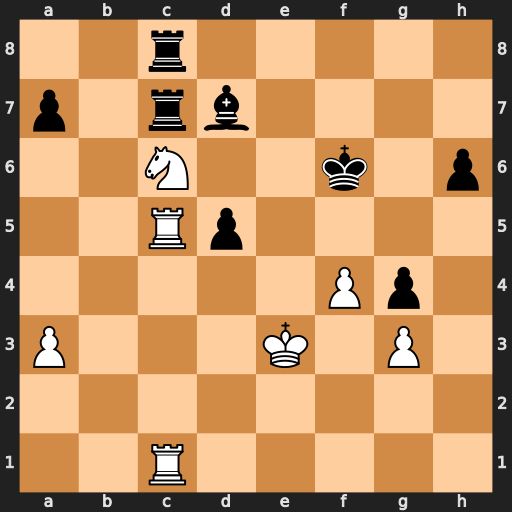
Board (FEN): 2r5/p1rb4/2N2k1p/2Rp4/5Pp1/P3K1P1/8/2R5
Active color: w
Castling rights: -
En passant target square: -
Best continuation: Ne5 Rxc5 Nxd7+ Ke6 Nxc5+